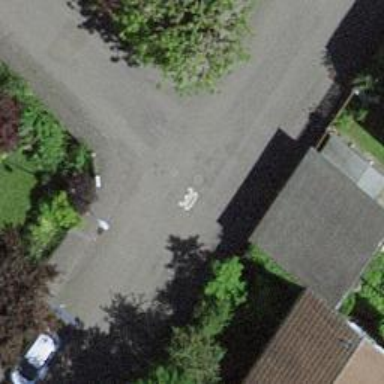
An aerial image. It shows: Residential road with asphalt surface. Both sides have sidewalks.